Field crop: maize
Growth stage: 2
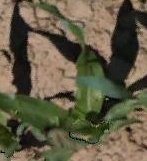
Species: maize